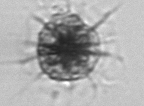
Label: Acantharia